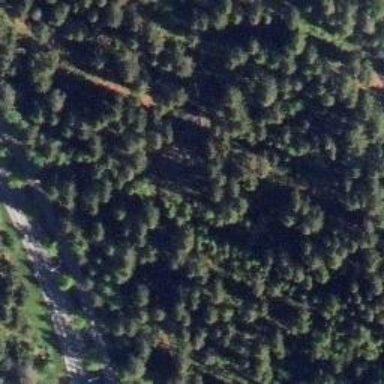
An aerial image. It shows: Path.